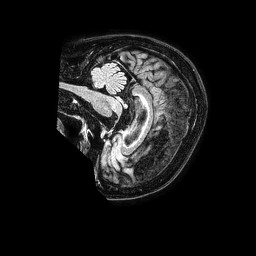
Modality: FLAIR
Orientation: sagittal
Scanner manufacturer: philips
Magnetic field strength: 1.5 T
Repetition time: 4.8 s
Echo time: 0.3 s